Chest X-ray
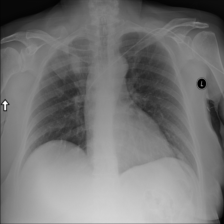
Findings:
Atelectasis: negative
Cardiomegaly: negative
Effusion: negative
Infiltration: negative
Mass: negative
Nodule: negative
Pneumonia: negative
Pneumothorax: negative
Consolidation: negative
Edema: negative
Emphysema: negative
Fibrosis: negative
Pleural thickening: negative
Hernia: negative